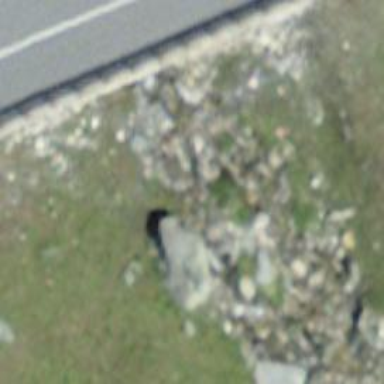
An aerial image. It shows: There is tunnel.